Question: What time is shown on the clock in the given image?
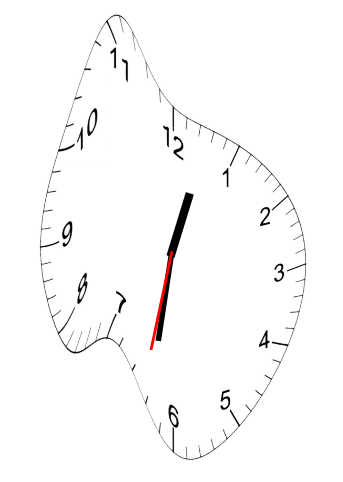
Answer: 12:31:32